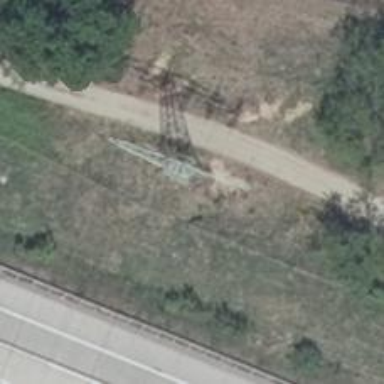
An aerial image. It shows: Three power lines with cables.